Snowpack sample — Snodgrass Mountain, Crested Butte, Colorado (2/4/25, 12:06 PM MST)
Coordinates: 38.923, -106.968
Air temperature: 35 °F
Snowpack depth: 80 cm
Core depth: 60 cm
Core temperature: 32 °F
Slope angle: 14°, slope face: 78°
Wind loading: low
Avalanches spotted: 0
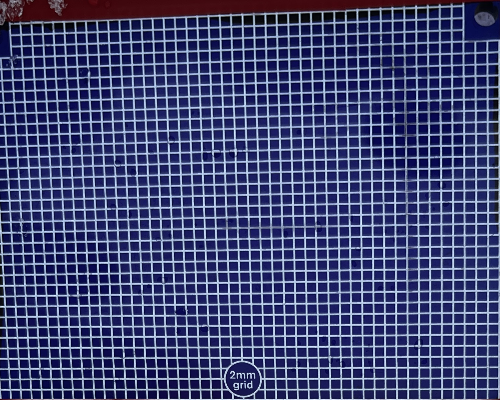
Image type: profile
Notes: No avalanches nearby, unusually warm weather for the last month reported by residents, Collected 25 yards from treeline